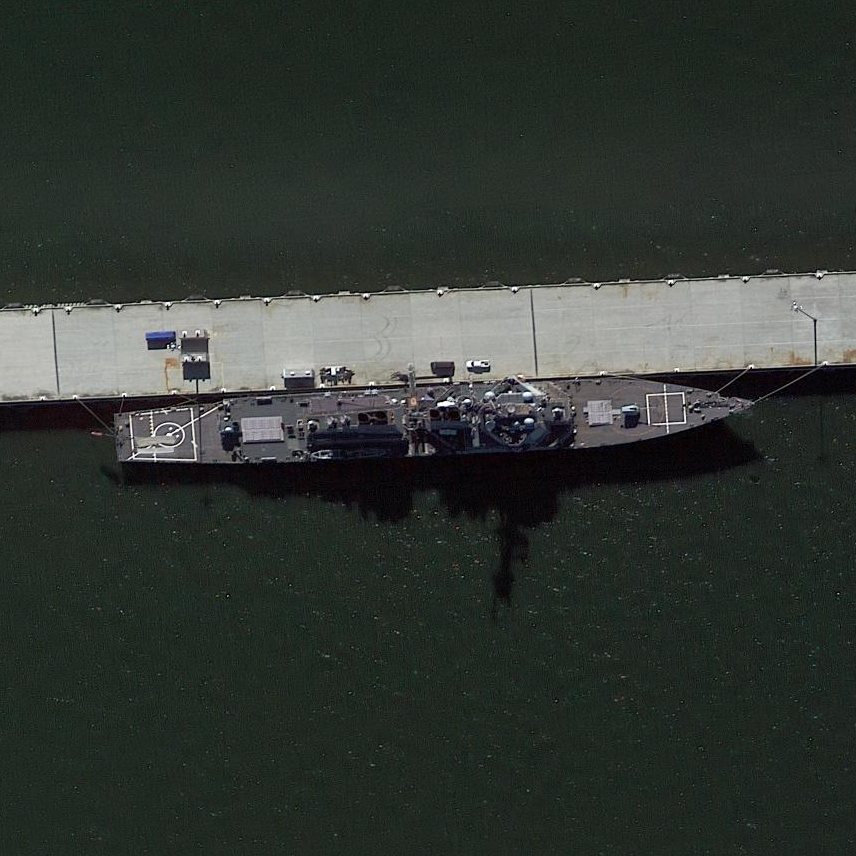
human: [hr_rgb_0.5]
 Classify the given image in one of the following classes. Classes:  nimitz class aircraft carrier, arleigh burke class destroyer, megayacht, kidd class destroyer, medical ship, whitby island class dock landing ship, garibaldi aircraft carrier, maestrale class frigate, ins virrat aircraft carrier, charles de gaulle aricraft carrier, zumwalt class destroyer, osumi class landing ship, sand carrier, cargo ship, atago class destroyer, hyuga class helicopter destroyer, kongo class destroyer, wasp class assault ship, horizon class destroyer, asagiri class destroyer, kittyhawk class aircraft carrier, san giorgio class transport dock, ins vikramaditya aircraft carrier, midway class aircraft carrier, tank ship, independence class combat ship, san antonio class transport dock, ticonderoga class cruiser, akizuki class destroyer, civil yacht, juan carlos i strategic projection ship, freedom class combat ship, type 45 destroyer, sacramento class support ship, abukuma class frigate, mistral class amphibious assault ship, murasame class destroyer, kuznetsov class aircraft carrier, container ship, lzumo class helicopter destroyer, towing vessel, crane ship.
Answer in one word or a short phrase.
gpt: Arleigh Burke class destroyer